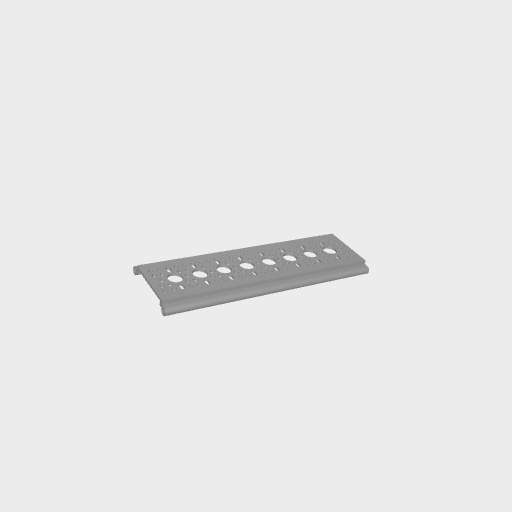
Part: RailChannel8H